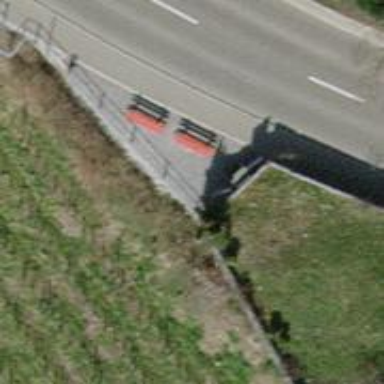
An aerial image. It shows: Red bench.